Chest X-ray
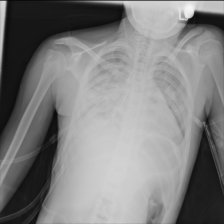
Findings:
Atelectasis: negative
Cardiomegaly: negative
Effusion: negative
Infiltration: negative
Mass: negative
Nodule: negative
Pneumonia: negative
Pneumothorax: negative
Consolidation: negative
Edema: negative
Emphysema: negative
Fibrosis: negative
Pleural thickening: negative
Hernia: negative